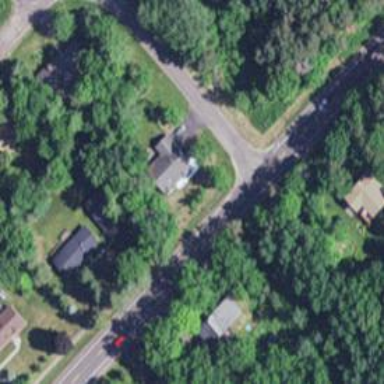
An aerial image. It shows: Road with stop sign.